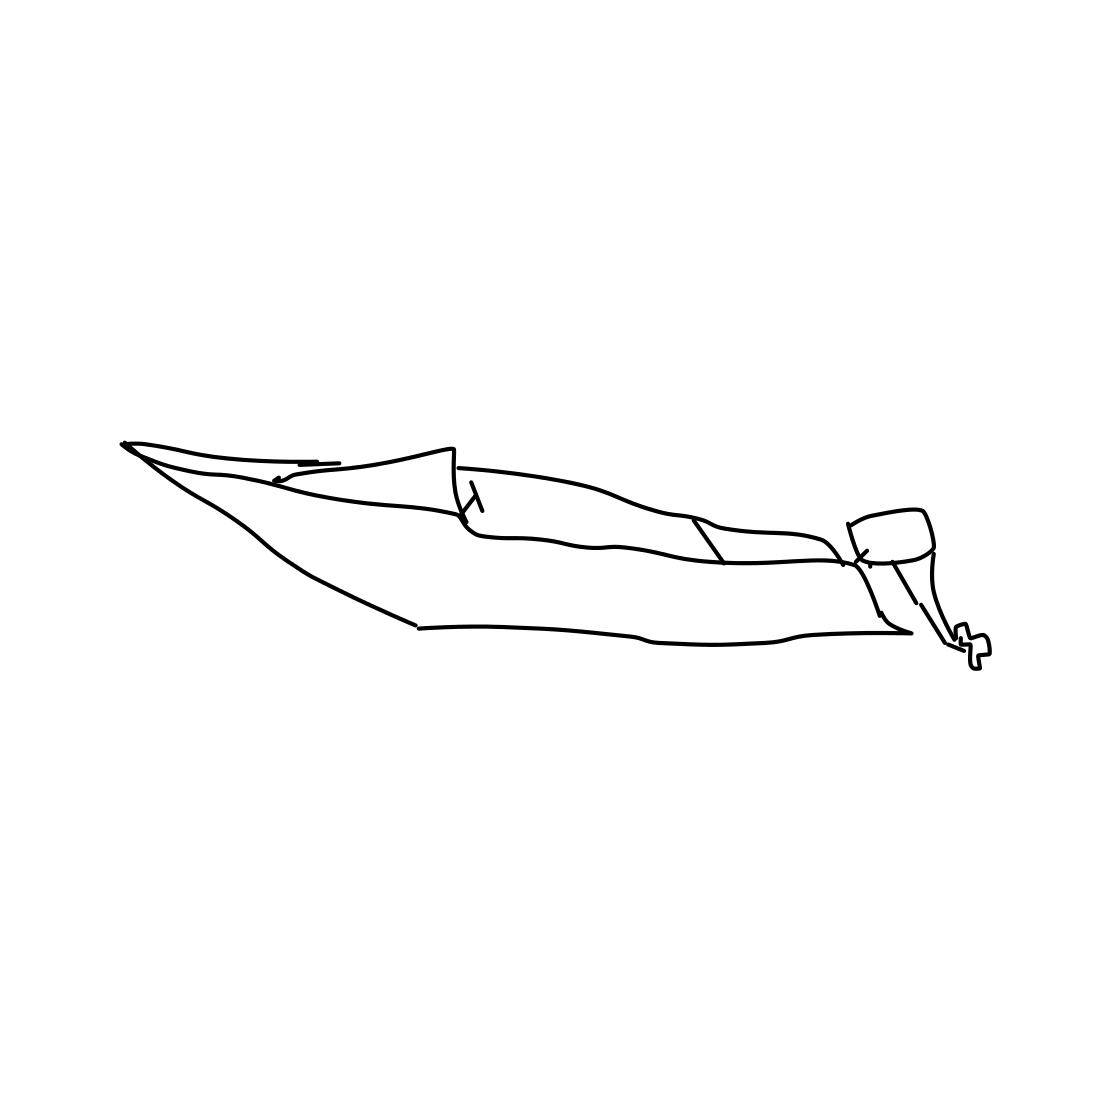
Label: speed-boat